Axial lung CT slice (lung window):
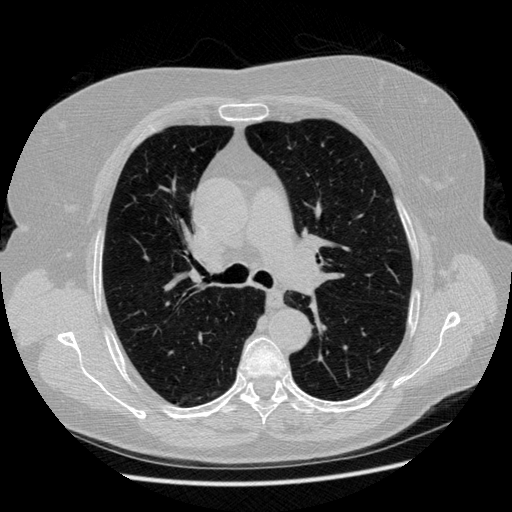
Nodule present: no